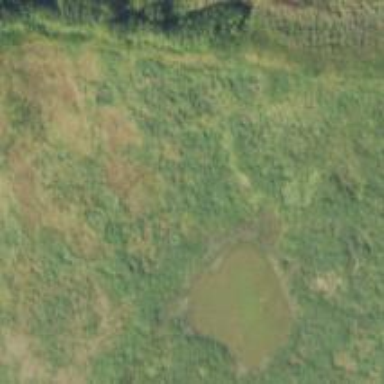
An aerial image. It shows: Pond with natural water.